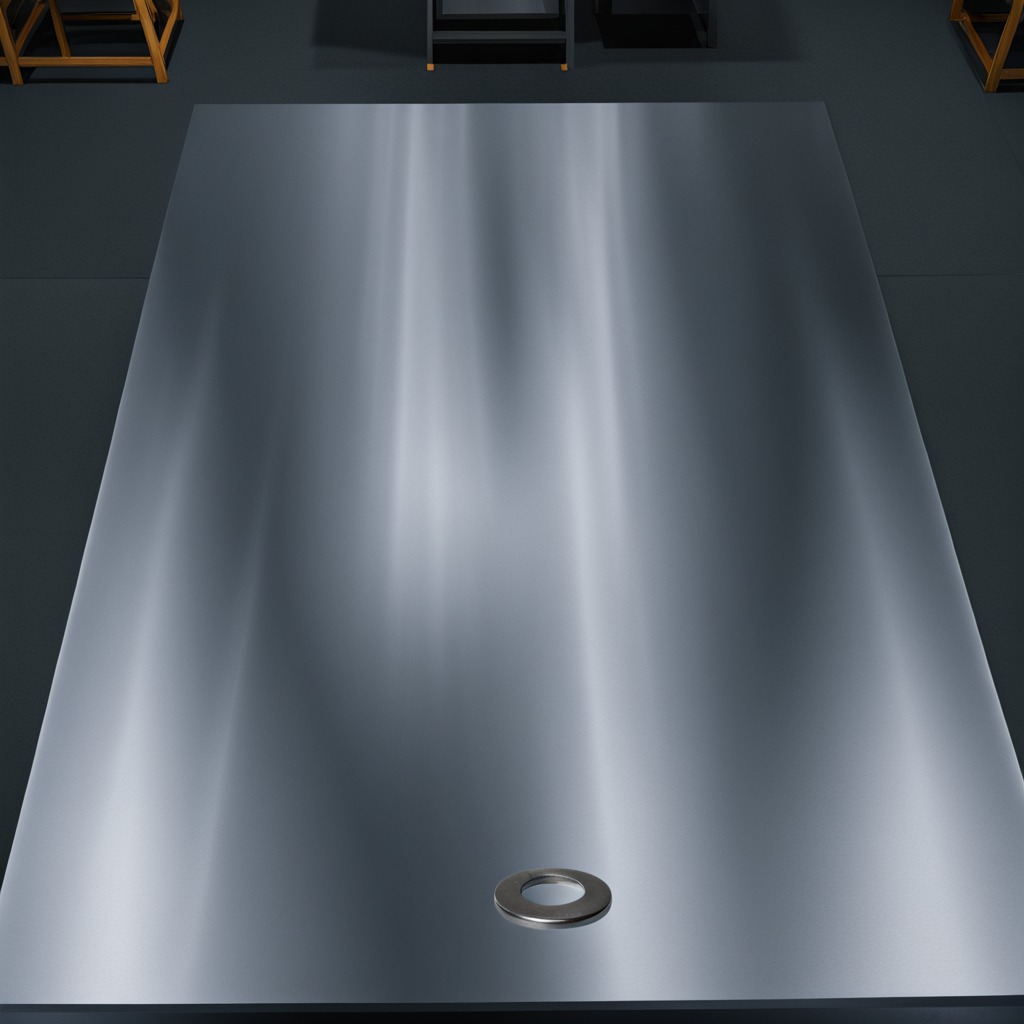
A flat metal washer lying on a clean empty table in a basement in the evening soft directional lighting on the tabletop realistic grain studio-quality clarity centered framing